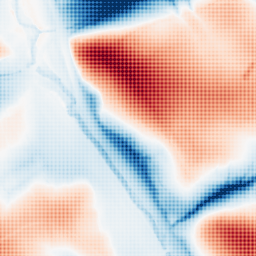
Category: classical
Decomposition family: gaussian_anisotropic
Decomposition parameters: sigma_x: 5
sigma_y: 50
Upsampling method: sinc_hamming
Upsampling parameters: scale: 4
kernel_size: 4
Upsampling scale: 4